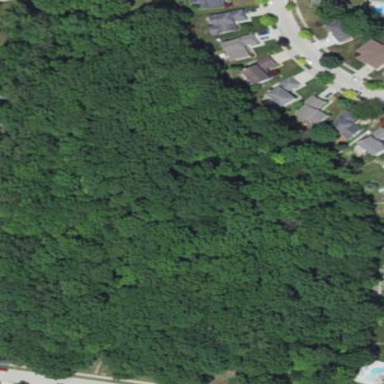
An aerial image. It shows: Semi-evergreen woodland with mixed leaf types.